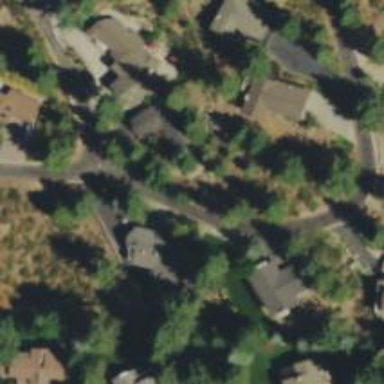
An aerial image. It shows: Neighborhood.